Question: I am coding with C# in Unity using Visual studio. I am trying to select an object that is made from a class by using a "position" value. I'm struggling to explain it, but essentially I have a canvas called Counties and inside are a couple of UI objects, such as Leinster and Connacht:

I run through all the children of that canvas Counties to select them all one by one.
'''
for (int i = 0; i < Counties.transform.childCount; i++)
{
Transform t = Counties.transform.GetChild(i);
Current = t.name;
}
'''
However, I also need to change some values of each those children as they each have an object in my script which corresponds to each one. For example in the code below that is the object that corresponds to Leinster.
'''
public County Leinster = new County(<PHONE>, "NorthernIreland", "Connacht", "Munster", "Wales", 0);
'''
The thing I don't know how to do is to actually connect those two. I have put in a "position" value in the object, which is the last number. For Leinster it is 0 because that is the first child in the canvas Counties and the next one (Connacht) would be 1 and so on. My question is basically how would I use that number to select the corresponding class object that has the same number as its "position"? Thank you for any suggestions.
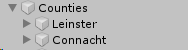
Answer: If I understand right you want to access your script component assigned to children of your parent. You can use the 'GetComponent' method:
'''
for (int i = 0; i < Counties.transform.childCount; i++)
{
Transform t = Counties.transform.GetChild(i);
Current = t.name;
County county = t.GetComponent<County>();
//do something with county object...
}
'''
You can also add the component to your object first if there is none:
'''
for (int i = 0; i < Counties.transform.childCount; i++)
{
Transform t = Counties.transform.GetChild(i);
Current = t.name;
County county = t.GetComponent<County>();
if (county == null)
county = t.gameObject.AddComponent<County>();
//do something with county object...
county.name = t.name;
}
'''
If you are looking for an easy way to access your Counties you can also use Dictionary:
'''
using System.Collections.Generic;
Dictionary<string, County> Counties = new Dictionary<string, County>();
//add County to dictionary
Counties.Add("NorthernIreland", new County(<PHONE>, "NorthernIreland", "Connacht", "Munster", "Wales", 0));
//get County from dictionary
Counties["NorthernIreland"] //and do something with it...
'''